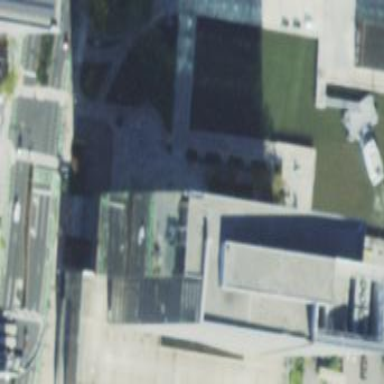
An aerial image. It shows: Part of building is shown in the image.